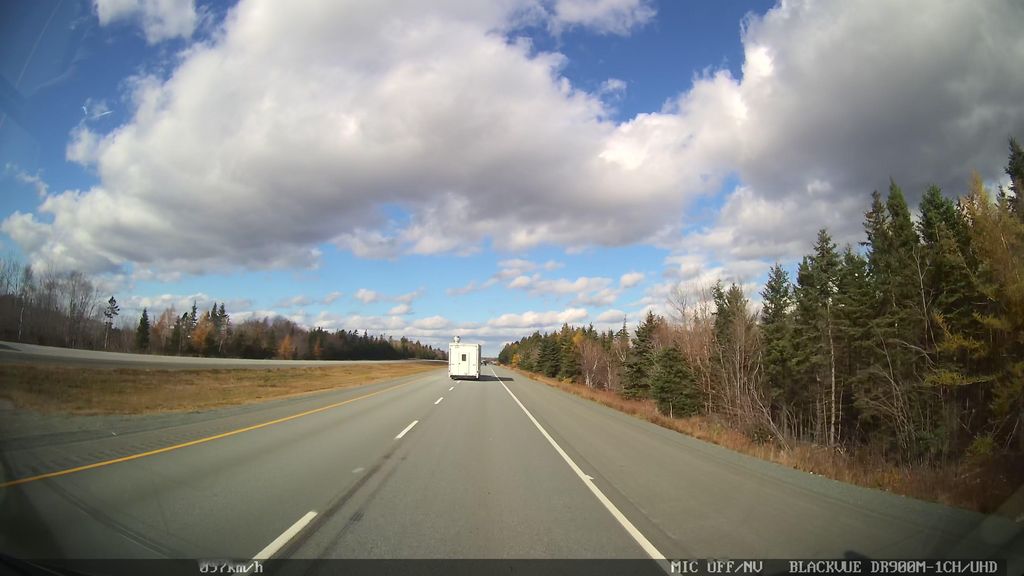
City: halifax